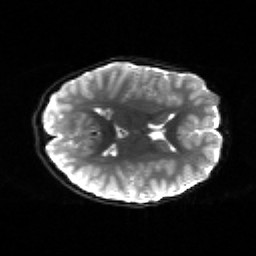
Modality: sbref
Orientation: axial
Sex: male
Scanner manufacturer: siemens
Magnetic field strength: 3 T
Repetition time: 5 s
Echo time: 0.071 s